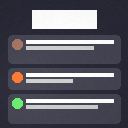
Screen state: on